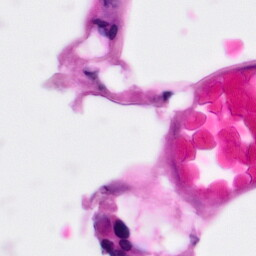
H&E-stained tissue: Pancreatic